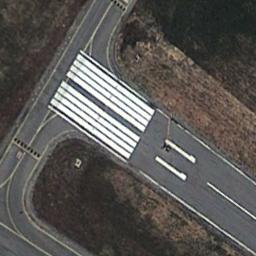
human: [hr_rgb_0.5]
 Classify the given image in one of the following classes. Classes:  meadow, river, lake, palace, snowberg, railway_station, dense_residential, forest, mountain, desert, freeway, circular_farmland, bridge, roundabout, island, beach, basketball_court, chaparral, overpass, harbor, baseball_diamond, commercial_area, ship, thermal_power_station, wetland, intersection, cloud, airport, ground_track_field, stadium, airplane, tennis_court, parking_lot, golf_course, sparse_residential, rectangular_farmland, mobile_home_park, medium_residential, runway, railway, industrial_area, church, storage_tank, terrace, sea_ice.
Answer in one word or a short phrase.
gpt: runway